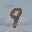
Label: 9